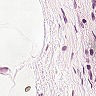
Metastatic tissue present: no